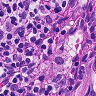
Metastatic tissue present: no